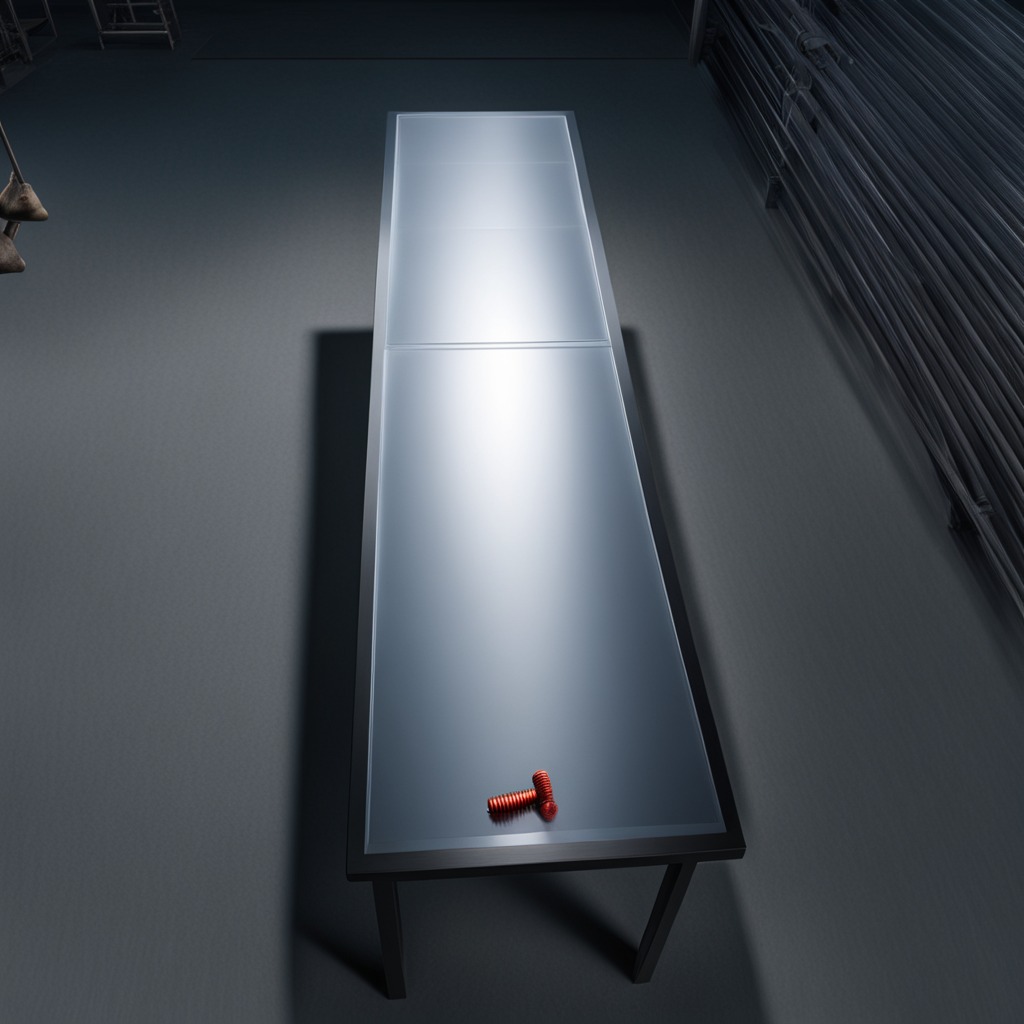
A metal screw is lying on the tabletop in the basement in the evening.